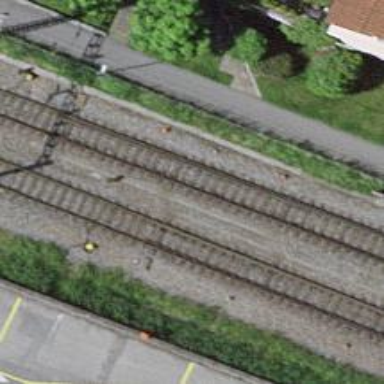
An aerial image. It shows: Railway switch.